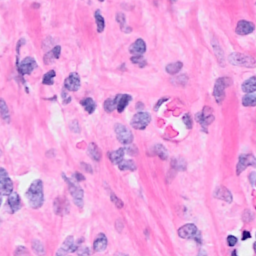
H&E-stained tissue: Breast